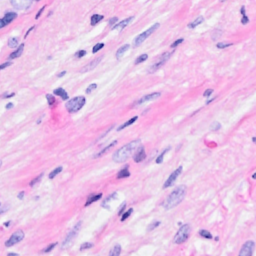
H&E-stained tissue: Breast